Current action and preconditions to check: path_clear

Your task: For each precondition in the list above, predict whether it will hold at this action.

Consider the current scene as observed from the mobile robot's camera, and analyze the predicted future states of all dynamic agents (e.g., people, animals, vehicles, or any moving entities) within the NEXT SECOND.

IMPORTANT: Only answer "very likely" if you are absolutely certain—based on strong, clear evidence—that a dynamic agent will violate the precondition in the predicted future state. Do NOT answer "very likely" for unlikely, ambiguous, or low-probability risks.

Ask yourself for each precondition: Is there a high probability, with clear and convincing evidence, that the predicted future states of any dynamic agent will interfere with the predicted future state of the currently executing action within the NEXT SECOND, causing that precondition to fail?

Assess the risk level based on these predictions. Use "likely" or "very likely" if motions create a clear risk of interference.

Use "neutral" or "improbable" if agents are nearby but their predicted paths are clearly diverging or non-conflicting.

Failure Risk Categories: "very improbable", "improbable", "neutral", "likely", "very likely"

Answer Format: Output ONLY the probability_of_failure value from these categories: "very improbable", "improbable", "neutral", "likely", "very likely"

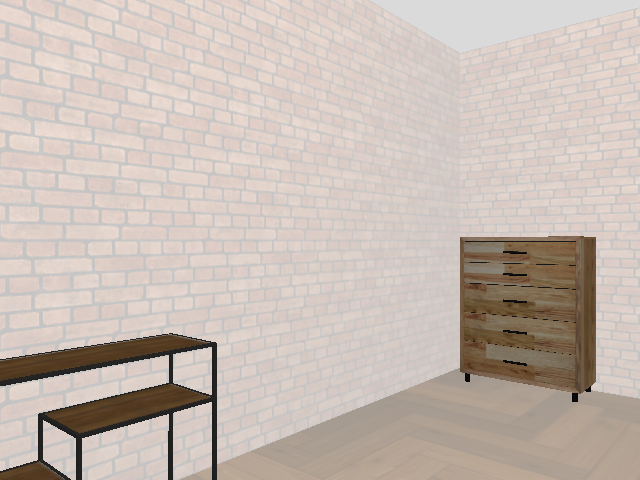

Answer: very improbable